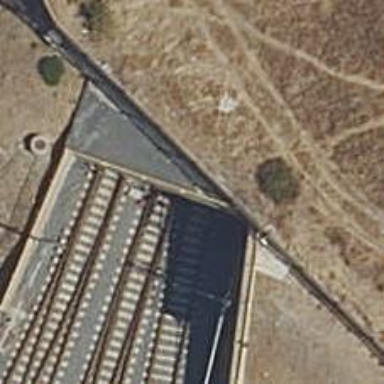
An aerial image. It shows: Tunnel with electrified contact line located in service yard.